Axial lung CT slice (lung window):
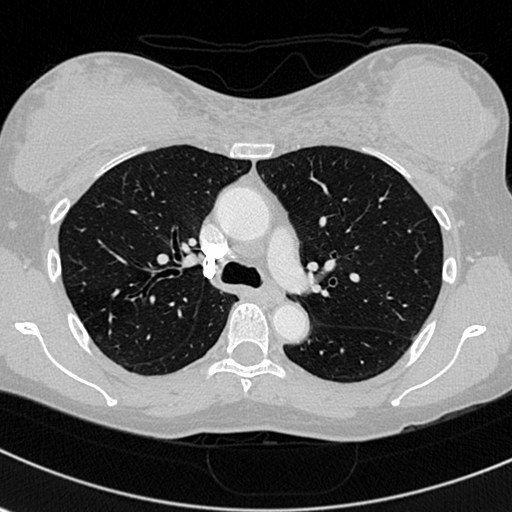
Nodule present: no